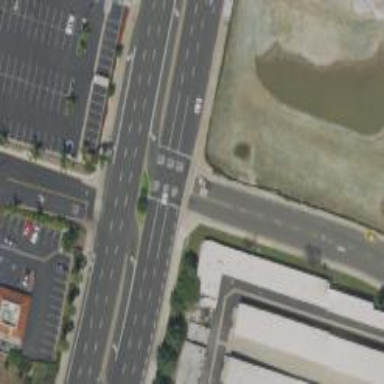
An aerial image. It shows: Asphalt road with primary link designation.